Question: iOS6 XCode 4.5.2
I have a MainViewController which has 5 UIButtons on the left (B1 - B5). In the middle of the Main View Controller, I have a ContainerView. This ContainerView has 5 scenes (the initial scene is also a navigation controller) that I would like to wire up to the 5 UIButtons. When buttons are pressed, I'd like the scenes to open to up inside the container.
Currently when the app runs, I can click the Next button on the initial ContainerView Scene and step through all 5 scenes. I can even come back to the first scene by pressing the Back button step-by-step. However, after wiring up the UIButtons, through the Storyboard, when I click on any the buttons, instead of opening up the scene inside the container, they open up in Full Screen, stacking on top of the MainViewContoller.
When a button is pressed, how can I get the scenes (Scene 1, Scene 2, etc.) to open up inside the container?

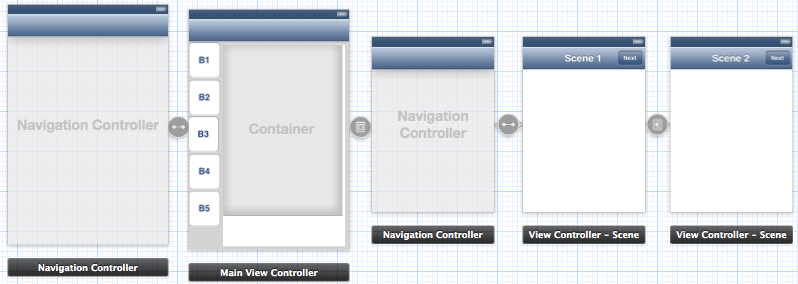
Answer: Are you programming for the iPhone? The iOS Human Interface Guidelines specify that "<URL>". In this case, I suggest you get rid of the second navigation controller.